Aerial crown-view tile of a tropical tree (Barro Colorado Island, Panama), acquired 20250915:
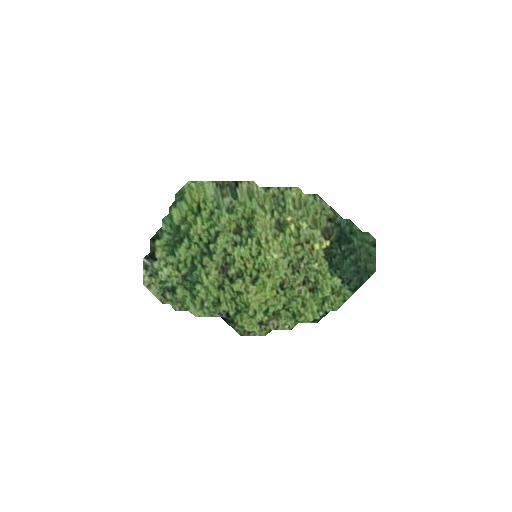
Species: Calophyllum longifolium
GBIF accepted scientific name: Calophyllum longifolium
Crown area: 37.835 m²